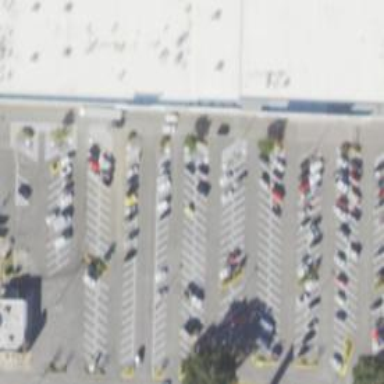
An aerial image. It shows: Parking space is available.